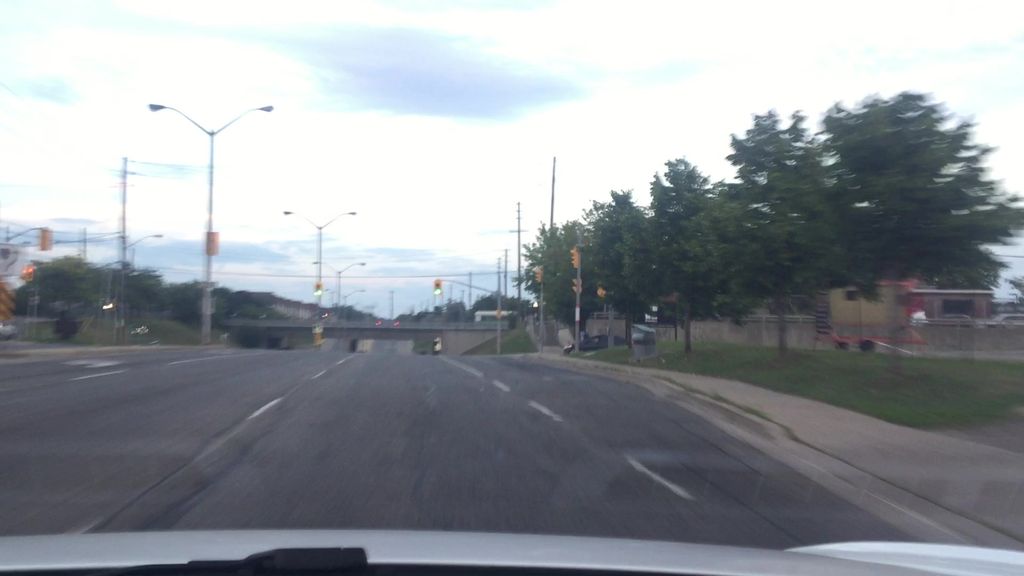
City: toronto